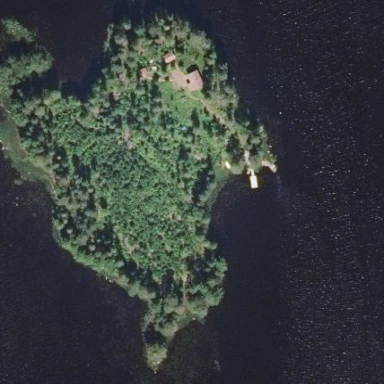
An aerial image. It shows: Islet covered with woodland.